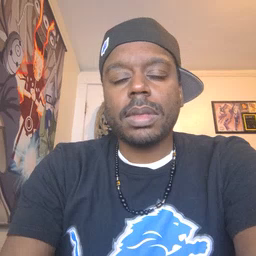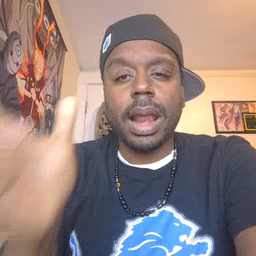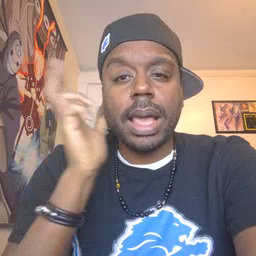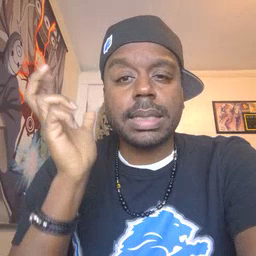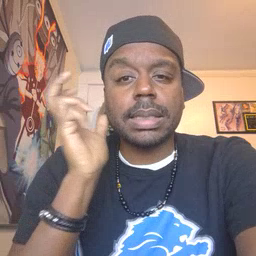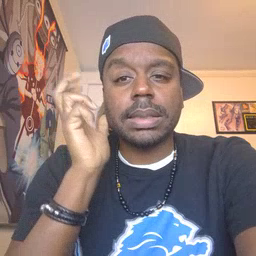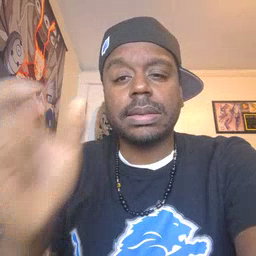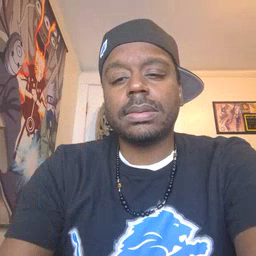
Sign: listen